Field crop: maize
Growth stage: 1
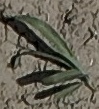
Species: sorghum